Aerial crown-view tile of a tropical tree (Barro Colorado Island, Panama), acquired 20241216:
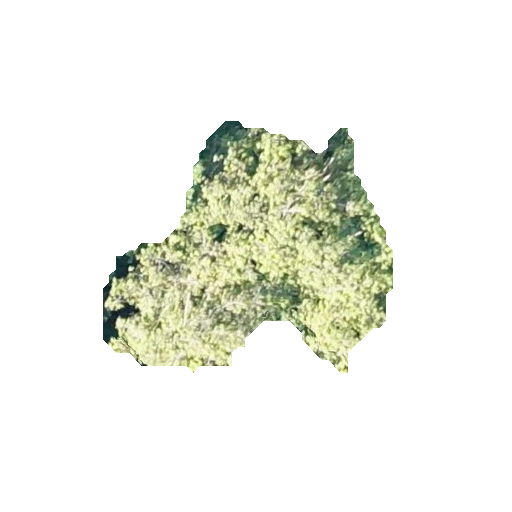
Species: Virola surinamensis
GBIF accepted scientific name: Virola surinamensis
Crown area: 69.944 m²